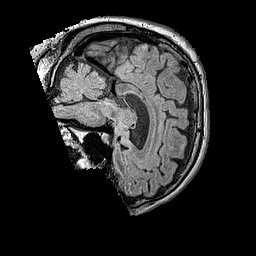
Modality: FLAIR
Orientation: sagittal
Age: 63
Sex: male
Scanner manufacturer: siemens
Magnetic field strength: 3 T
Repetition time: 6 s
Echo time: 0.388 s